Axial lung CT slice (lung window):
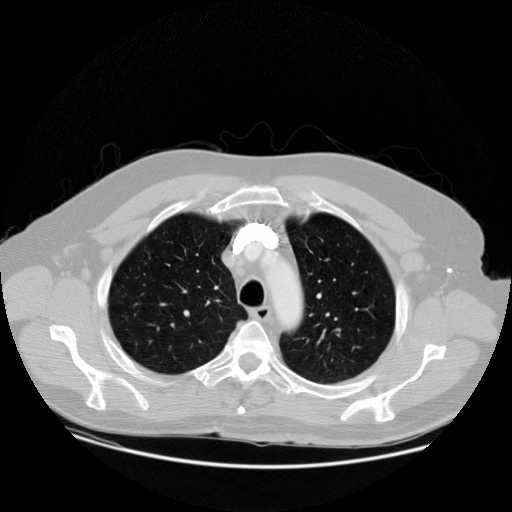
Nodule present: no